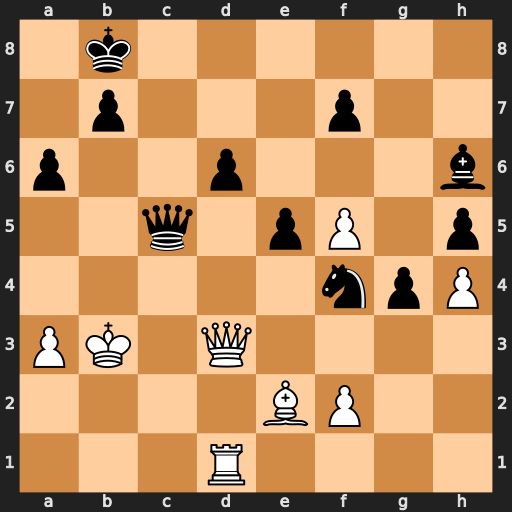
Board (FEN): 1k6/1p3p2/p2p3b/2q1pP1p/5npP/PK1Q4/4BP2/3R4
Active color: w
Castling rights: -
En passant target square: -
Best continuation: Qxd6+ Qxd6 Rxd6